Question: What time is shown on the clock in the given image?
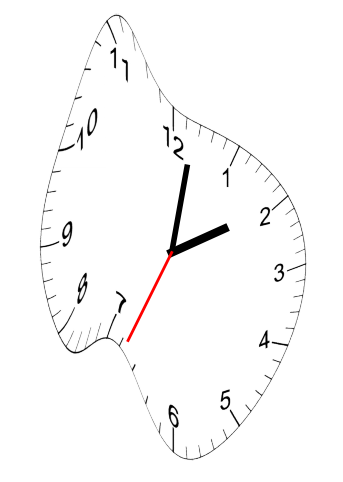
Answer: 02:01:34